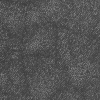
Atmospheric dust classification: not_dusty